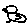
Label: bird